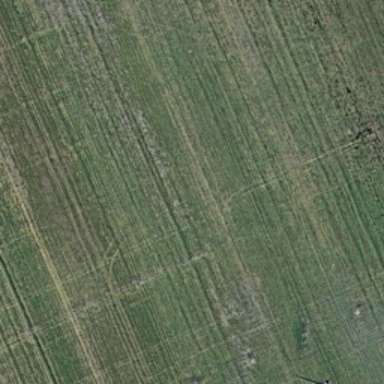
There is a piece of formland .